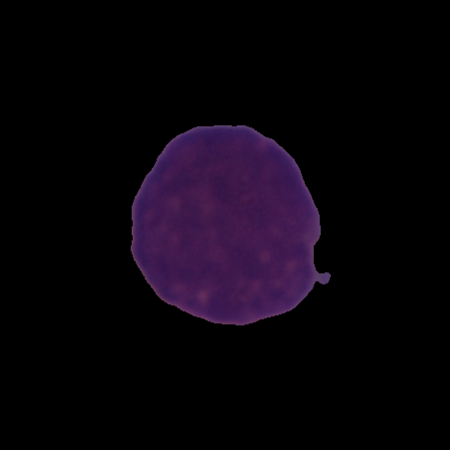
Label: cancer